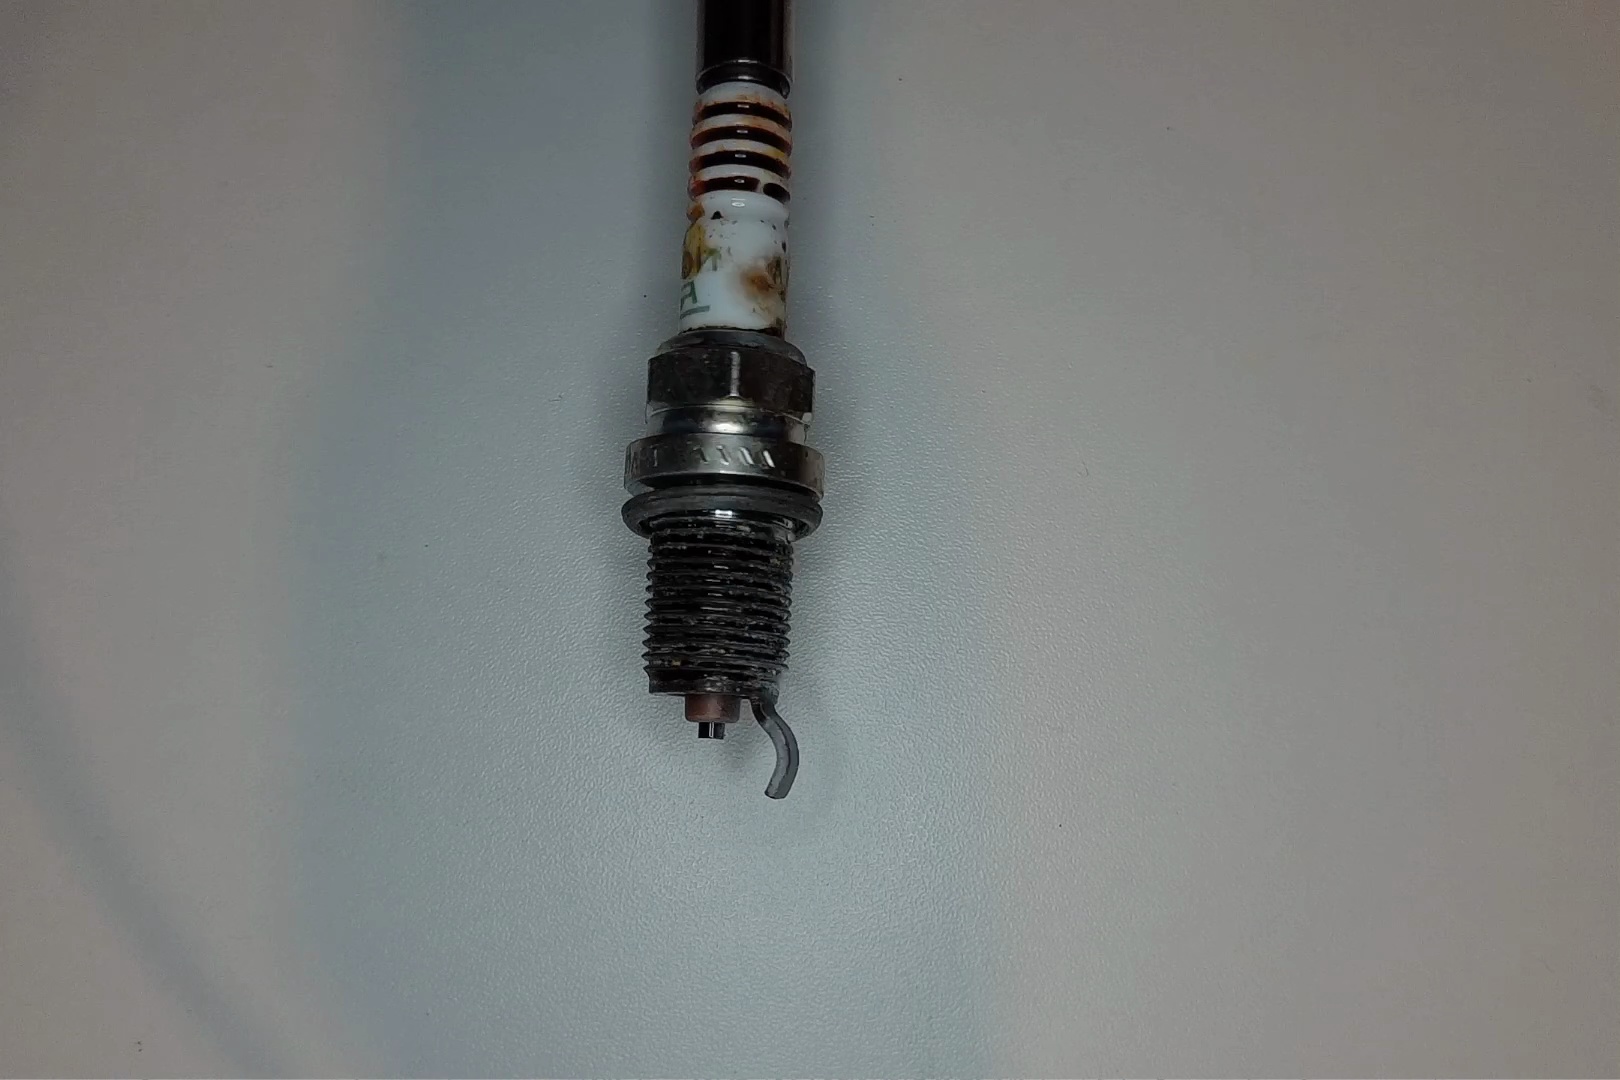
Label: anomaly